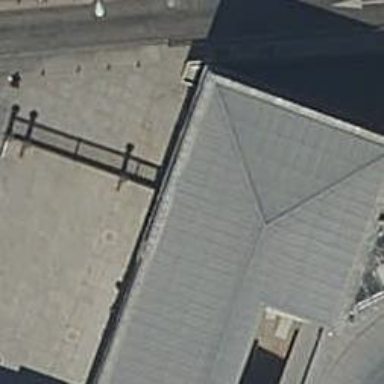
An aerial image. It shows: Building with skillion roof made of metal sheet.